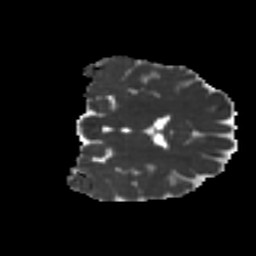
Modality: MD
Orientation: coronal
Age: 27
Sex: female
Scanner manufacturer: ge
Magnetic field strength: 3 T
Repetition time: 7.8 s
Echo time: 0.0606 s